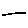
Label: line